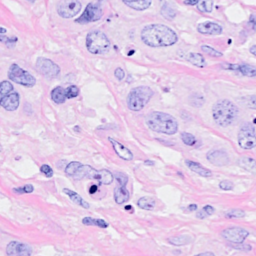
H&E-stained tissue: Breast